Interaction volume radius: 10 \u00c5
Interaction volume height: 10 \u00c5
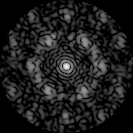
Disorder parameter: 0.5866